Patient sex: F
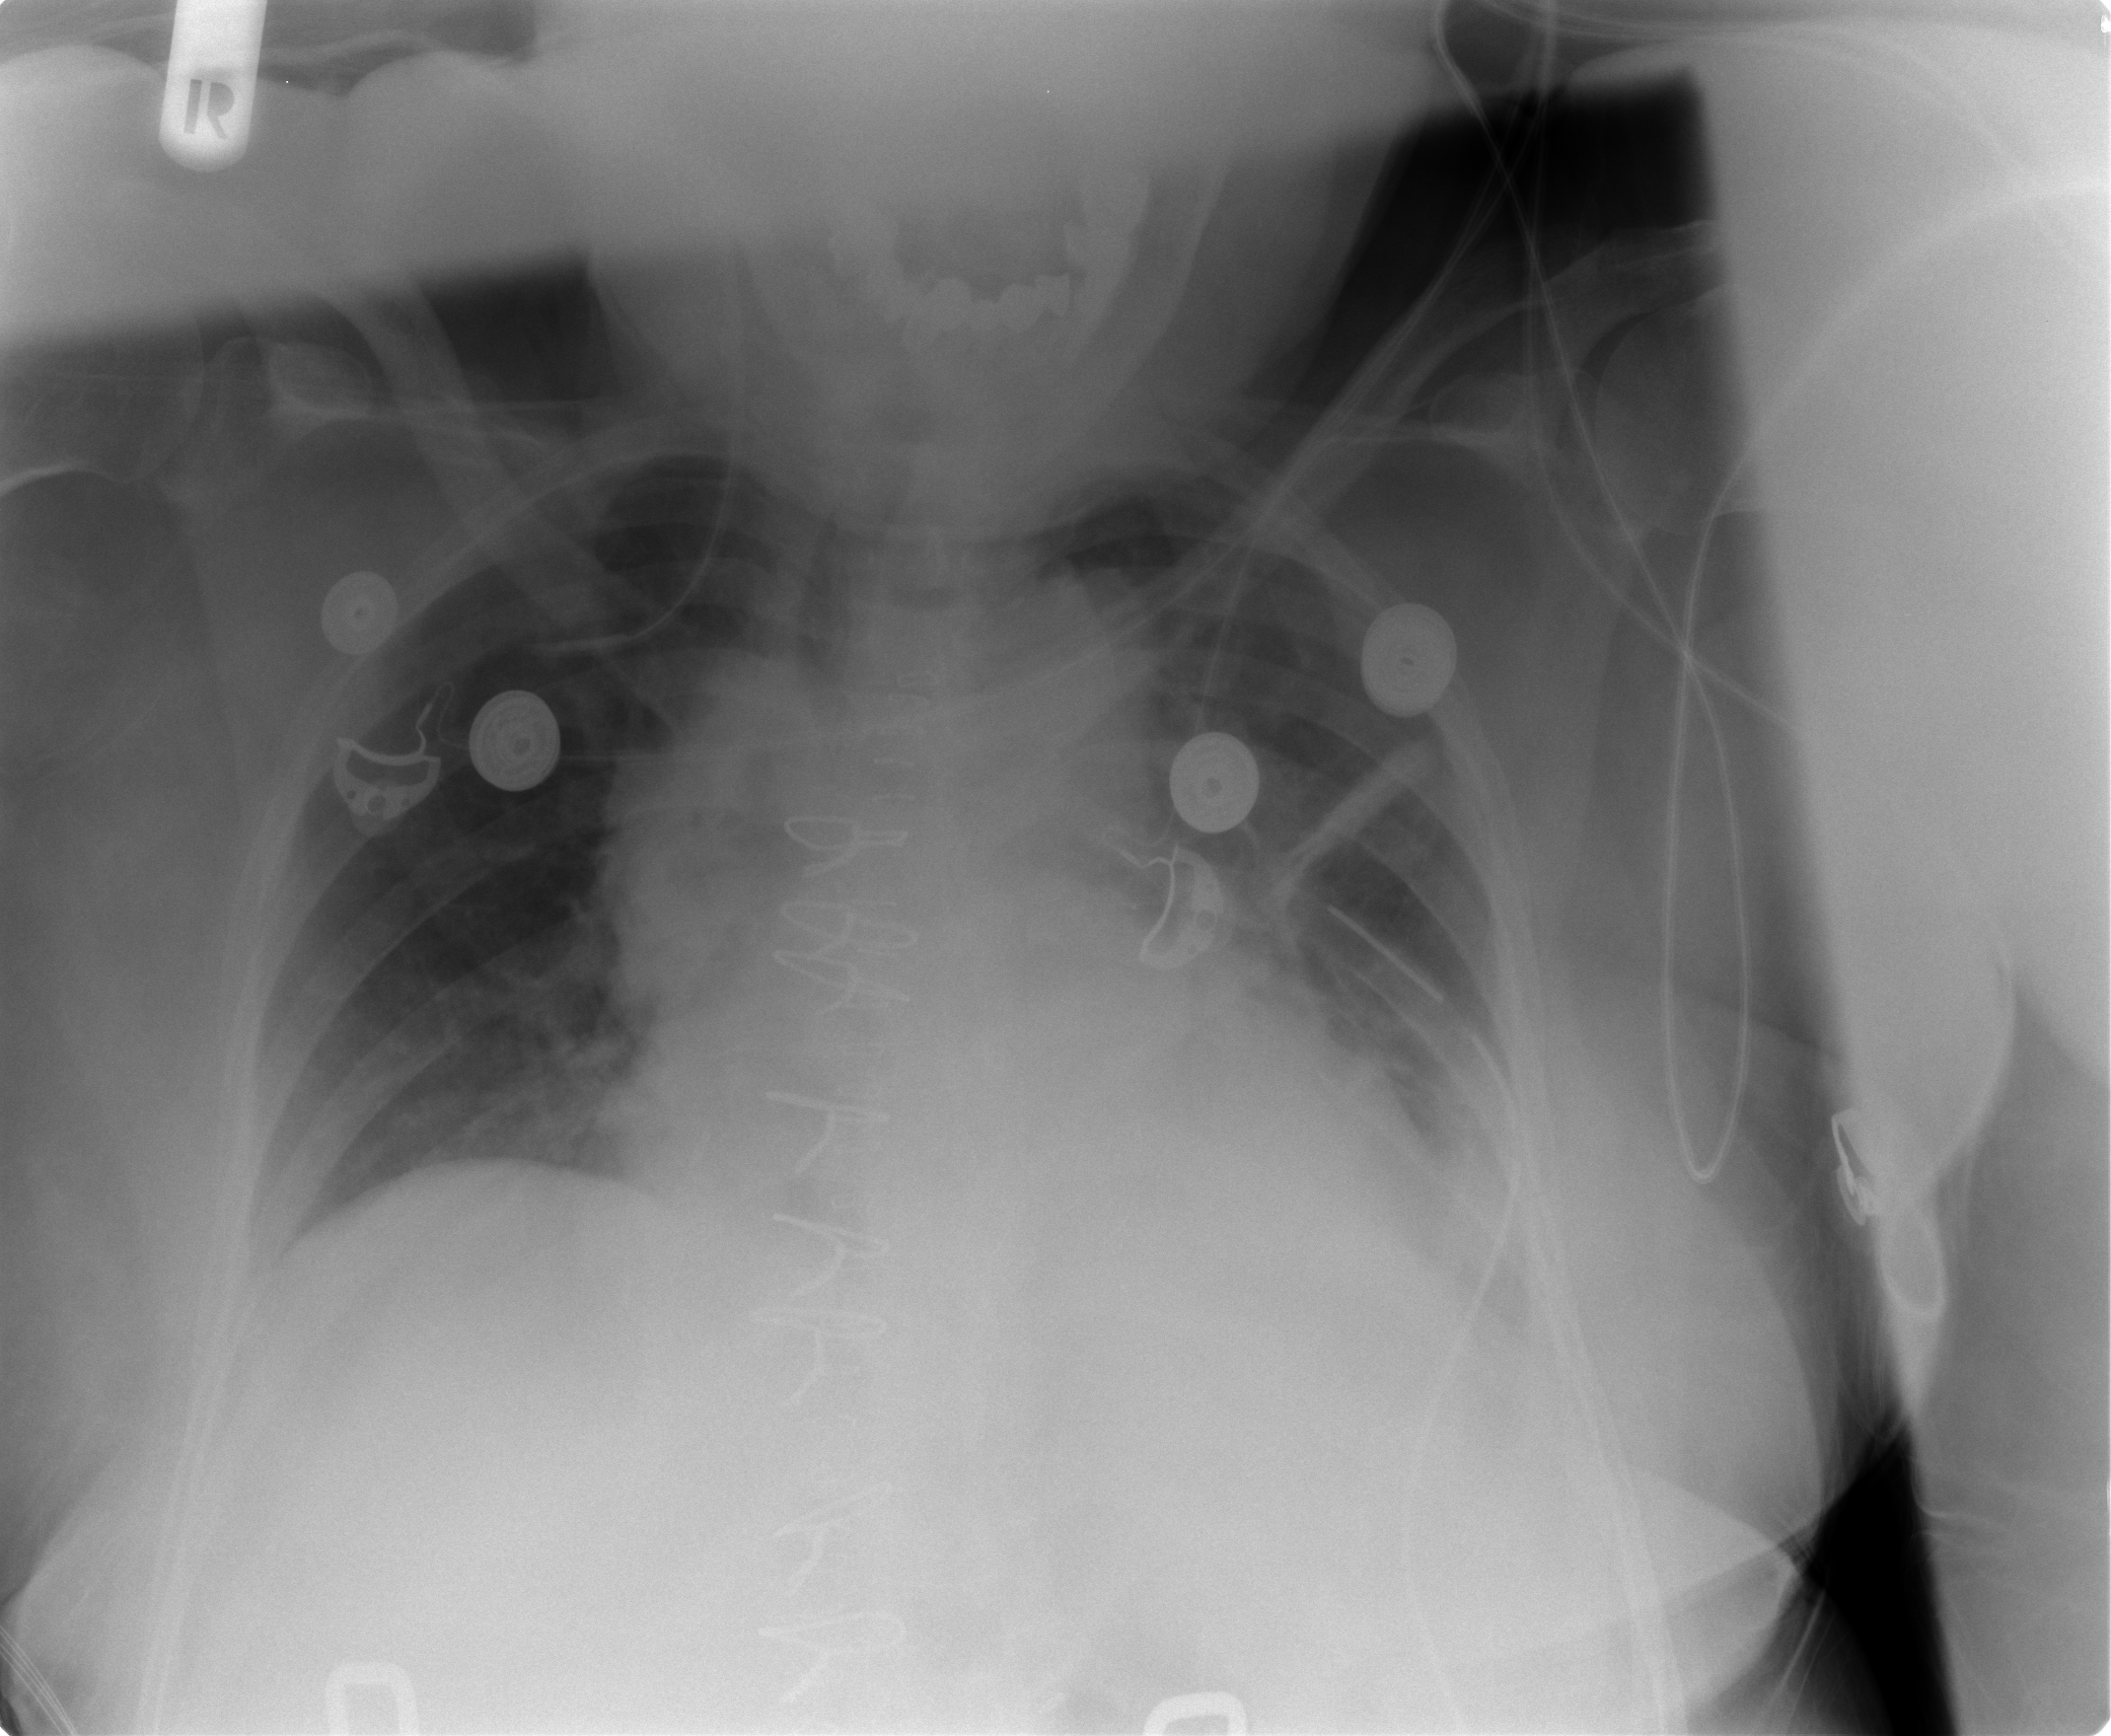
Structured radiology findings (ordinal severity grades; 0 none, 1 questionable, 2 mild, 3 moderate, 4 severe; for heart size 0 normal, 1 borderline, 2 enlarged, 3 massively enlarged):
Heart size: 2
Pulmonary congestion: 2
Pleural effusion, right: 0
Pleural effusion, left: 2
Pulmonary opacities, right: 0
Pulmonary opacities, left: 1
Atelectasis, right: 1
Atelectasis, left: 3